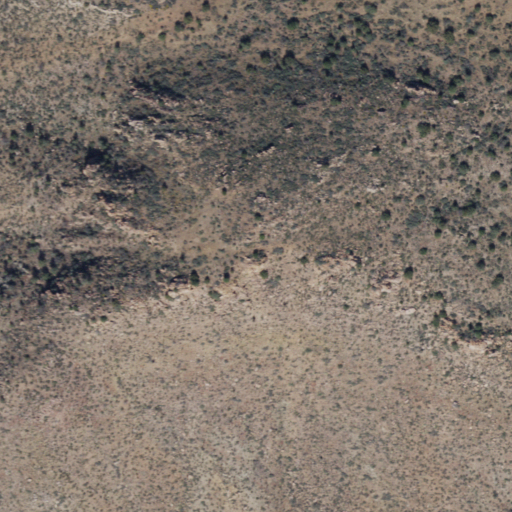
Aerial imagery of mountain in Arizona named Huggins Peak containing shrub and grassland